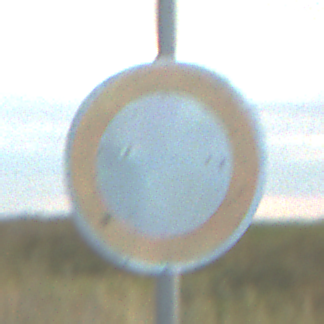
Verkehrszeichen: VerbotFahrzeugeAllerArt
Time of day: SunriseSunset
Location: Outdoor (RoadRail)
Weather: PartlyCloudy
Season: NotSpecified
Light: Natural